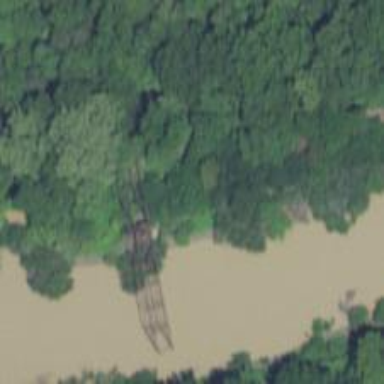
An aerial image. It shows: Abandoned road with bridge.